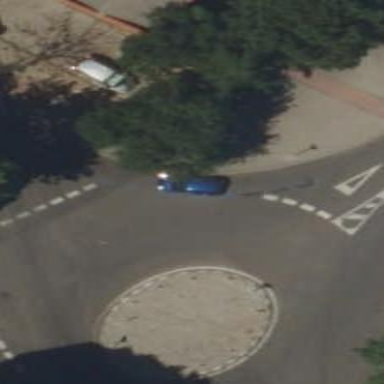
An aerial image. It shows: Residential road with asphalt surface leading to roundabout.